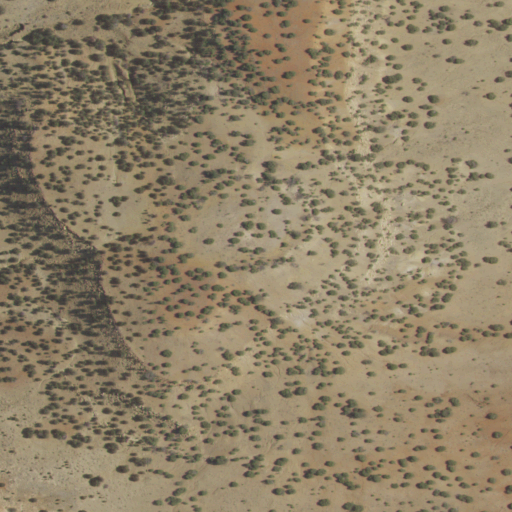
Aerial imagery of mountain in New Mexico named La Mesa containing shrub and evergreen forest